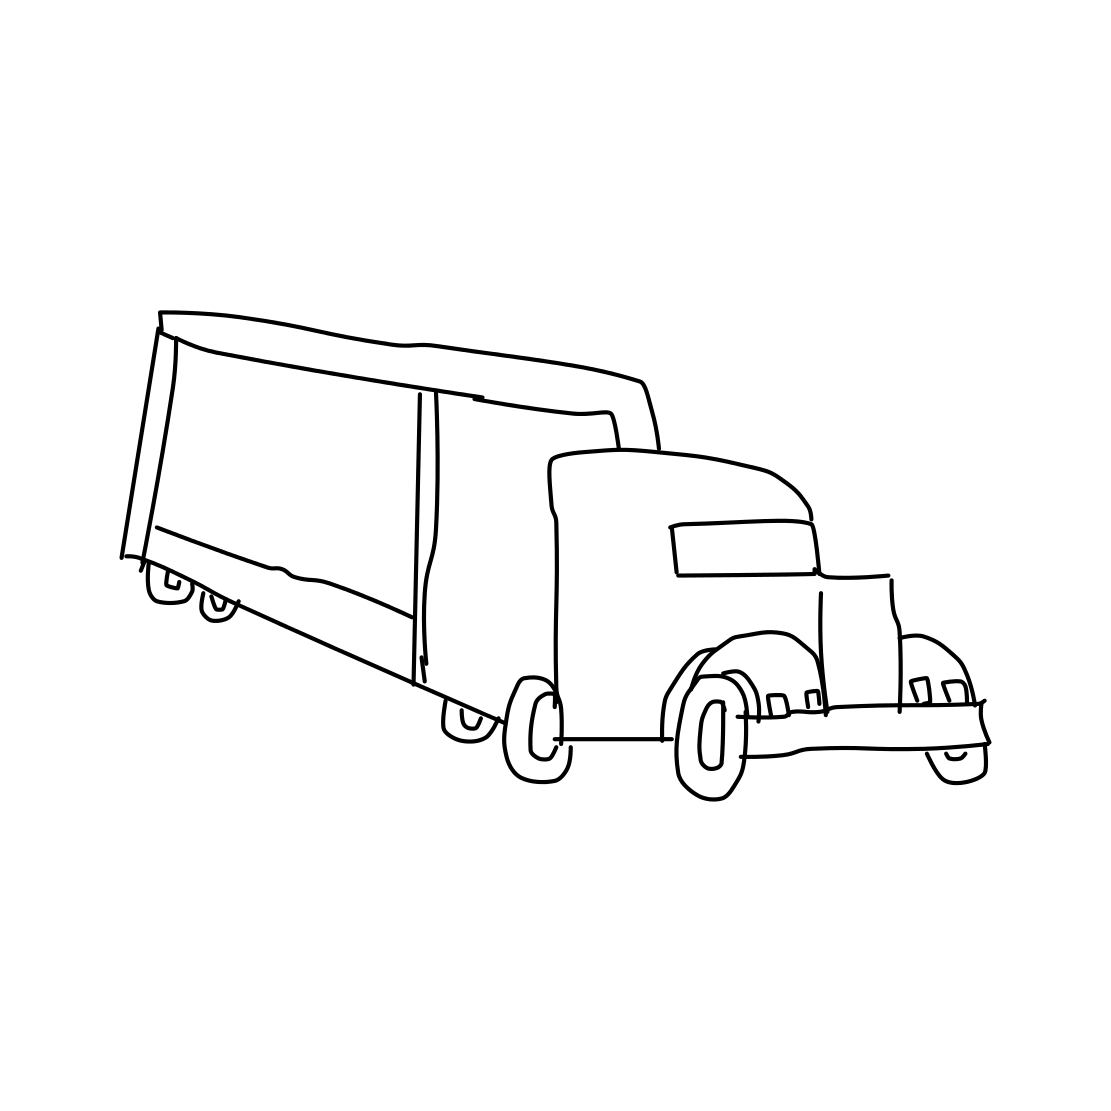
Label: truck